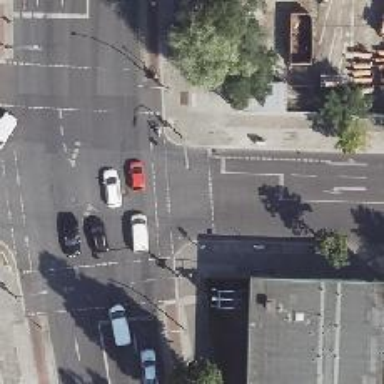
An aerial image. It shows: Road crossing with traffic signals.